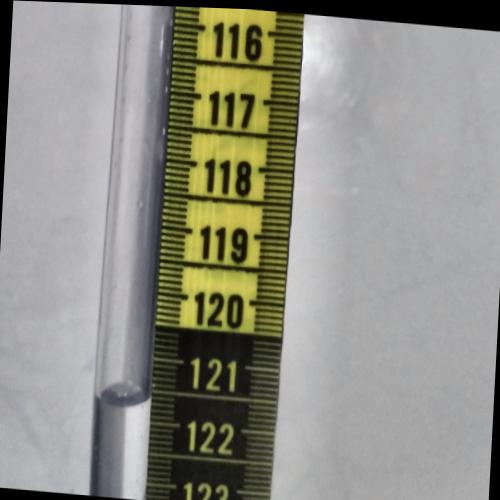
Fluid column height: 121.6 cm